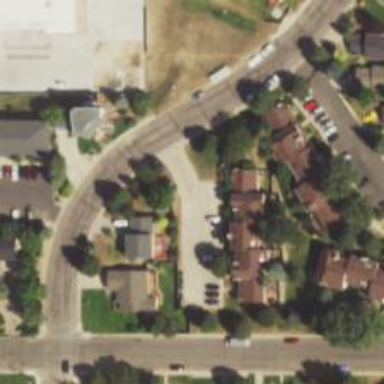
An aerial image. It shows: Living street.